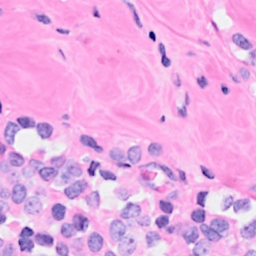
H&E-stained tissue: Breast